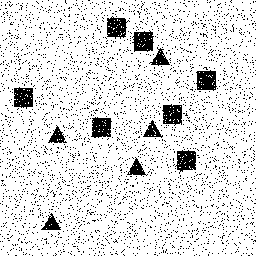
Squares: 7
Triangles: 5
Stars: 0
Total shapes: 12